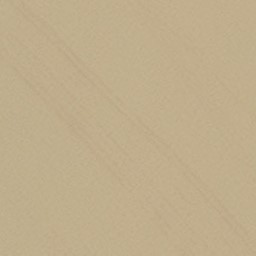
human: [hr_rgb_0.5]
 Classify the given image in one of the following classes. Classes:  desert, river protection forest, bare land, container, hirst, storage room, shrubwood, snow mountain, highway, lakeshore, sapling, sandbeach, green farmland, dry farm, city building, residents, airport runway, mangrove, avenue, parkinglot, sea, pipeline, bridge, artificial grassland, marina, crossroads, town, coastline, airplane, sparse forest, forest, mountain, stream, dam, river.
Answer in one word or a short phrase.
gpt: desert